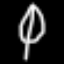
Label: leaf